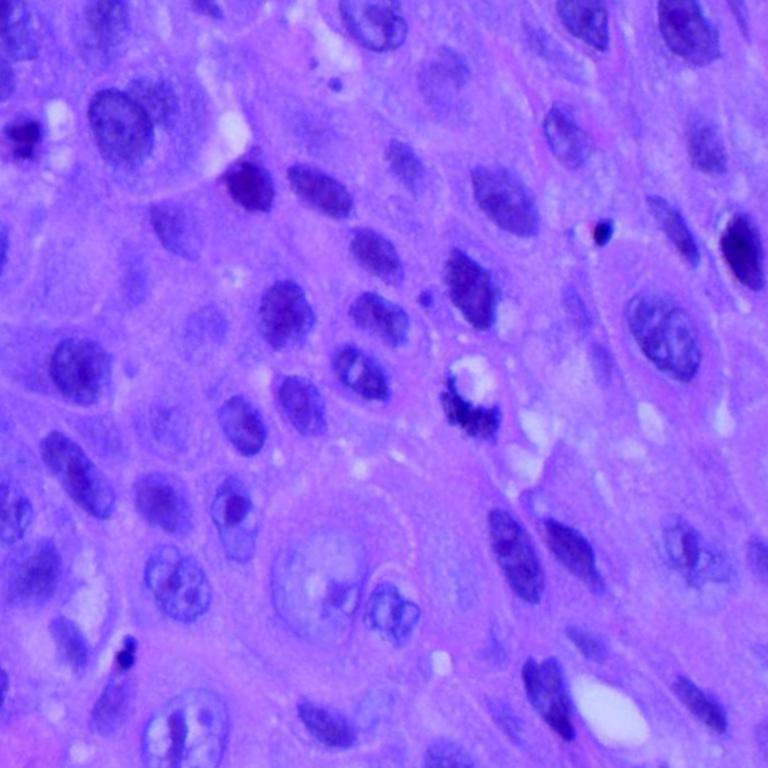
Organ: lung
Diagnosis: squamous carcinomas